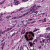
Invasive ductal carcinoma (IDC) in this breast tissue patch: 0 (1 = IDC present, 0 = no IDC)